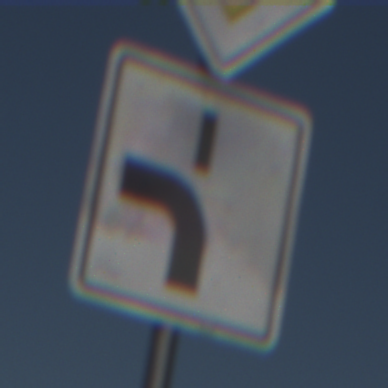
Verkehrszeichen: VerlaufVorfahrtsstrasse5
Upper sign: Vorfahrtsstrasse
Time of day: MorningAfternoon
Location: Outdoor (Nature)
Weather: Clear
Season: NotSpecified
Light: Natural